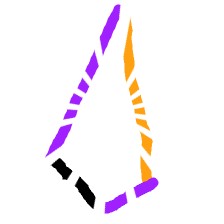
Shape: kite